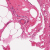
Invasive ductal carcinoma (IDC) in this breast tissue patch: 0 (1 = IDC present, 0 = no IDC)